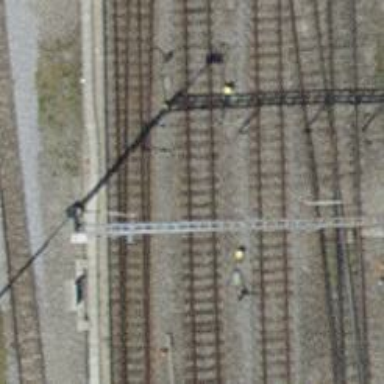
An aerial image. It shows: Railway track with contact lines for electrification.